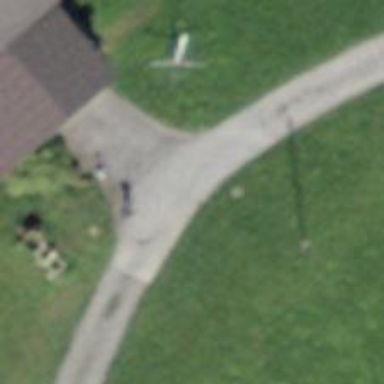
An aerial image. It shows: Driveway.